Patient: sex M, age 69
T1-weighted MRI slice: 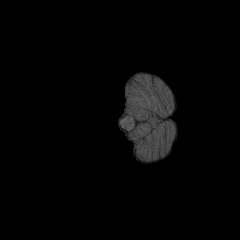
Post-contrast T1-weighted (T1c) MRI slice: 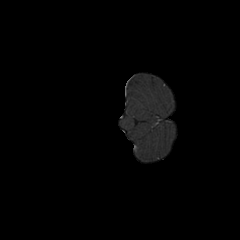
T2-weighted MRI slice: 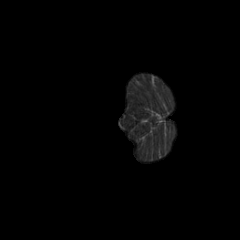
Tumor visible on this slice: no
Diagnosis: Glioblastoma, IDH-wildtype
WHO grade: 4